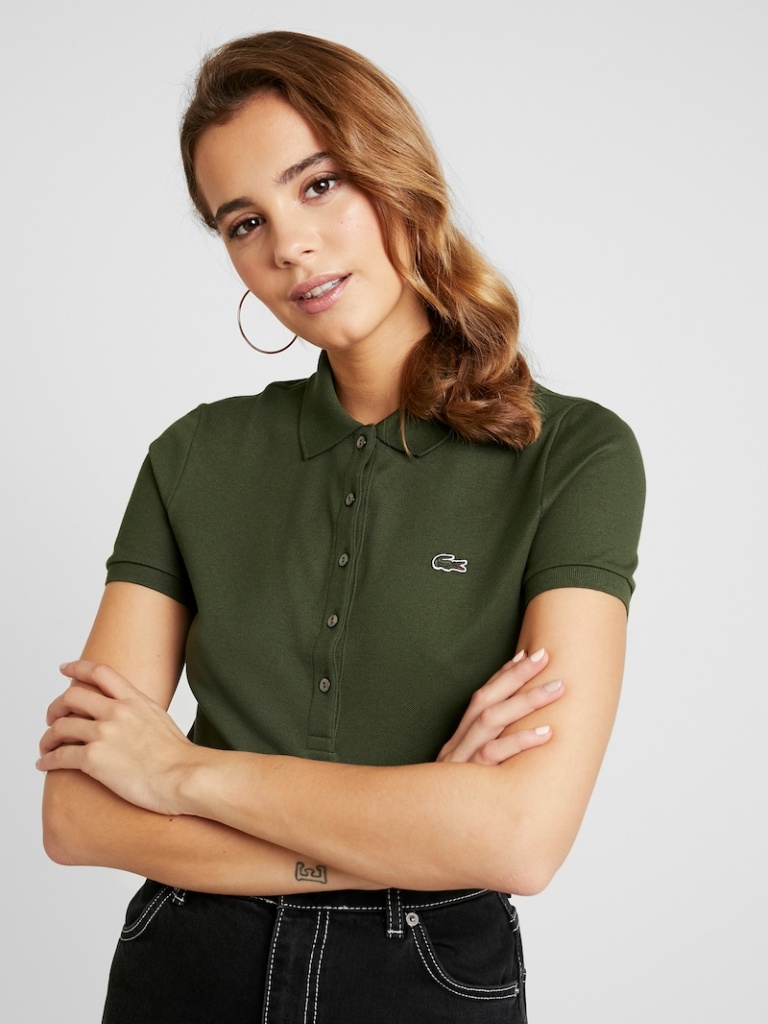
cotton fitted short sleeve hip length Fully Tucked in collared polo